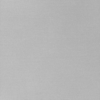
Label: dusty